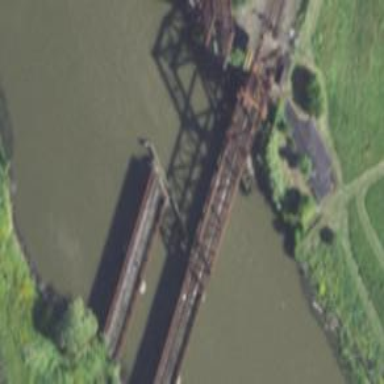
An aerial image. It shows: Abandoned railway crossing underneath bascule movable bridge.